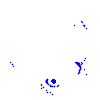
Particle: pion